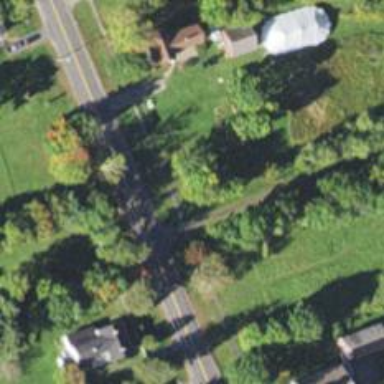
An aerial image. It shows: Park located in historic district.